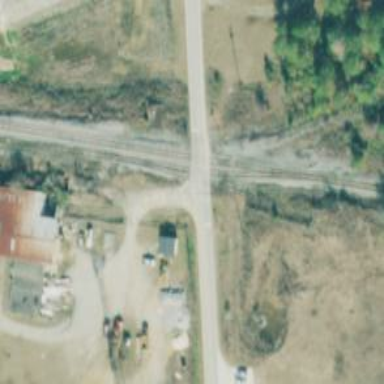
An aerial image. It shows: Uncontrolled crossing.